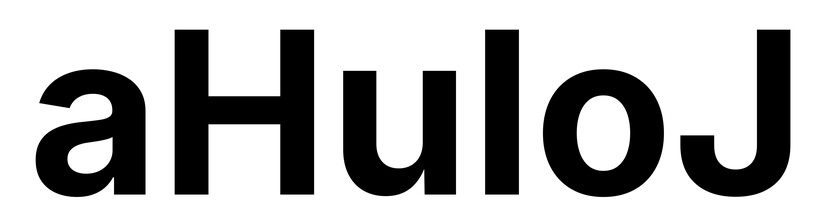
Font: Inter_Bold